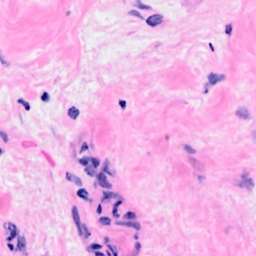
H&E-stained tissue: Breast